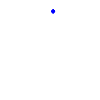
Particle: kaon